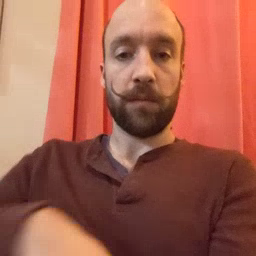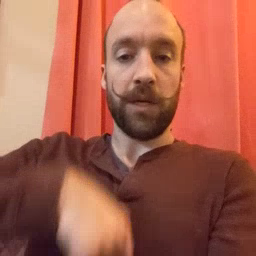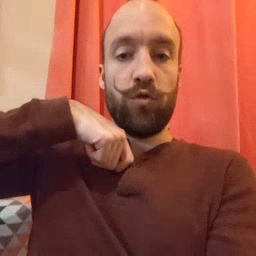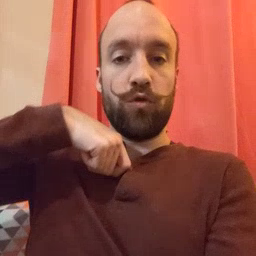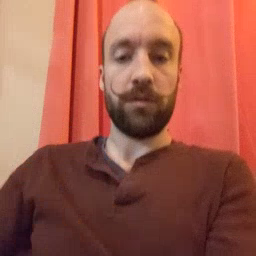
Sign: zipper